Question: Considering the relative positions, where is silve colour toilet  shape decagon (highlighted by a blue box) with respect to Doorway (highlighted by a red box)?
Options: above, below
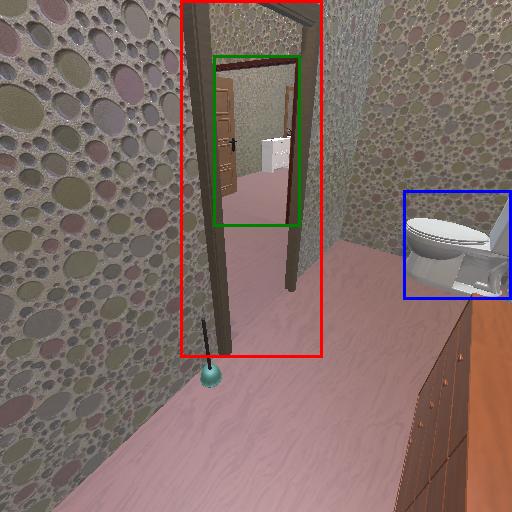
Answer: above